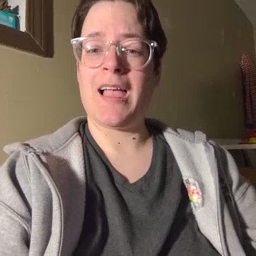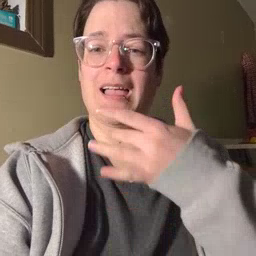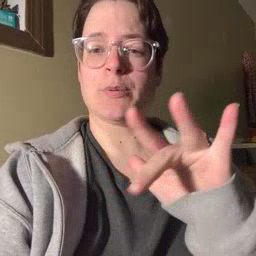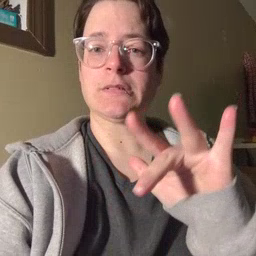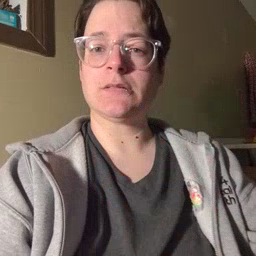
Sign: empty